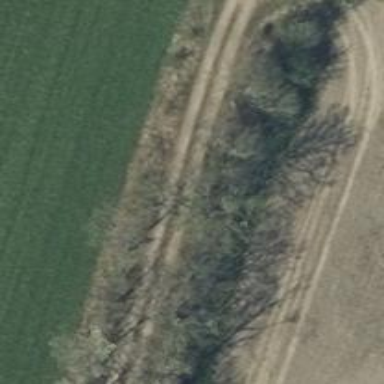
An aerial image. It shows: Row of trees in natural setting.